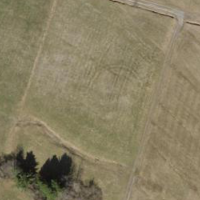
EUNIS habitat code: 24
Species observed at this site:
Dactylorhiza majalis
Geum rivale